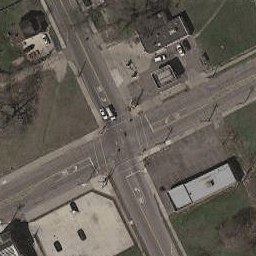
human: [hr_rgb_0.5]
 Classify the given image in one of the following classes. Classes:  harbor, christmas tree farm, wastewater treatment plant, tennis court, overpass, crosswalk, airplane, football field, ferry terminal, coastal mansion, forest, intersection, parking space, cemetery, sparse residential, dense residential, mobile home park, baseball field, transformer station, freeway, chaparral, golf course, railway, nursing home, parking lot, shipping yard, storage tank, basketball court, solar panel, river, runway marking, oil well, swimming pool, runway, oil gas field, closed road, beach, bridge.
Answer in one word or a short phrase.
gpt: intersection